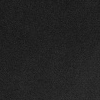
Atmospheric dust classification: dusty